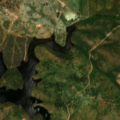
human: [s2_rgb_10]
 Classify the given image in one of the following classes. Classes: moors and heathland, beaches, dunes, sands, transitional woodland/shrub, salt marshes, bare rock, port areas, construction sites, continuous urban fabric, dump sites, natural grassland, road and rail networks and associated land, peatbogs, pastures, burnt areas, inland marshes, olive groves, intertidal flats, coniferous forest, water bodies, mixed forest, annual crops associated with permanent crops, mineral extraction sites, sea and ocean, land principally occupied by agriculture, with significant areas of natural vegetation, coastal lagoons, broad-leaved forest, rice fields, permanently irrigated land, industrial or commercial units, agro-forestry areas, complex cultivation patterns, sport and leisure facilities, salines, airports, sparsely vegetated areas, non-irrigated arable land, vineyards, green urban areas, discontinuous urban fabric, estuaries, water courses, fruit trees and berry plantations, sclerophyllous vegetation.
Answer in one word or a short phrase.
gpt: continuous urban fabric